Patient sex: M
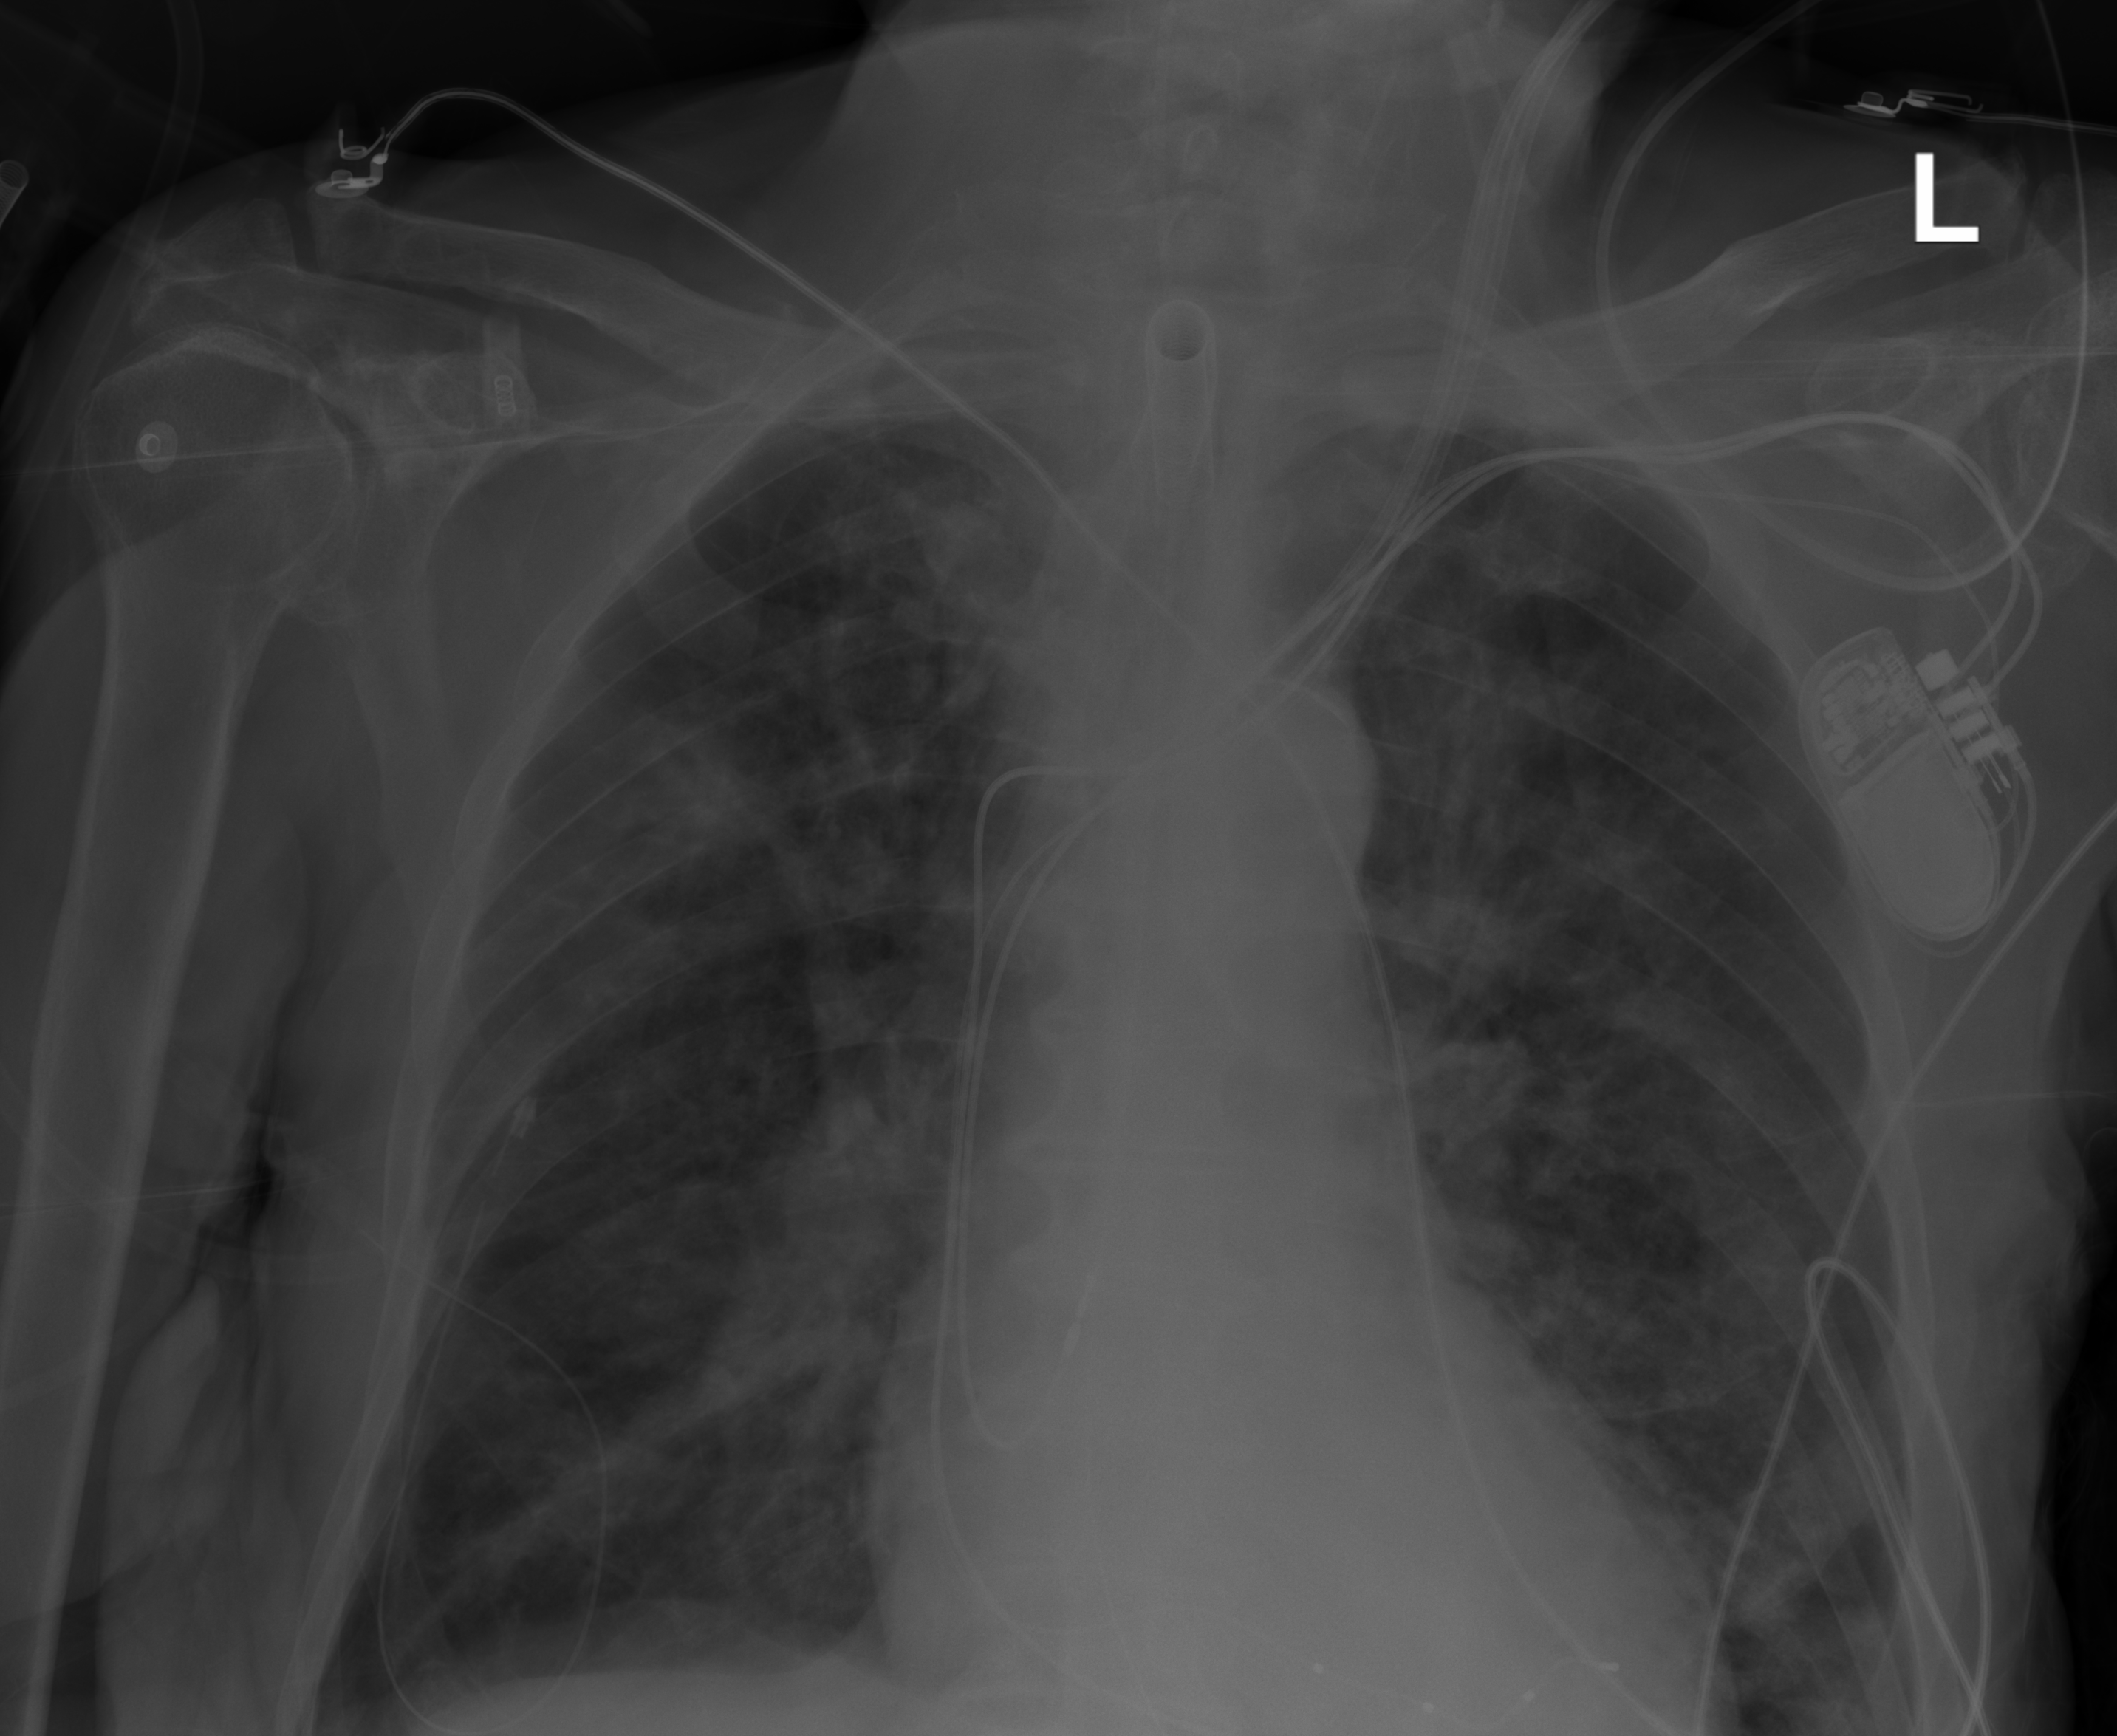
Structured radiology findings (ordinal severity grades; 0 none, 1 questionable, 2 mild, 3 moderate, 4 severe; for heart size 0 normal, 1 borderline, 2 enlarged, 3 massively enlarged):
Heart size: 1
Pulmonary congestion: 2
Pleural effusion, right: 0
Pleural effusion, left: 0
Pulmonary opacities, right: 2
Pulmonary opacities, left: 2
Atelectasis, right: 2
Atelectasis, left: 2